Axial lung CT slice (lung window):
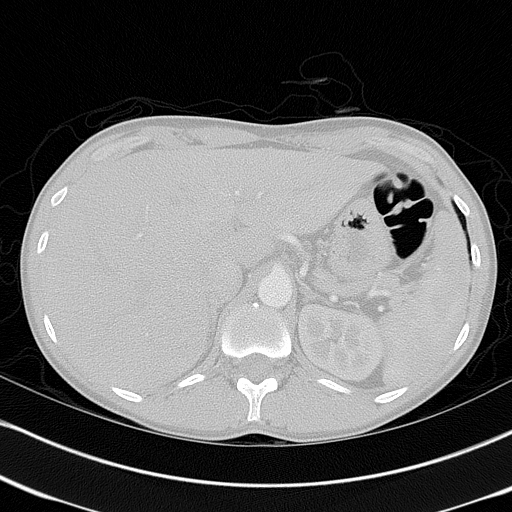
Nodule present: no